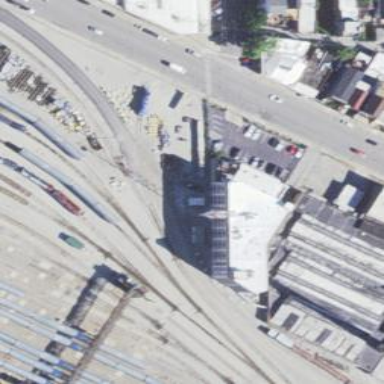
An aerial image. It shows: Railway yard.